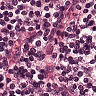
Metastatic tissue present: no